Question: I am probably not using columns very well or overdoing this but I want my ad to show to the right of the video container / column.
I also don't know if I should be breaking the title out into its own row and then put the video and ad in its own row with maybe 2 columns?, and finally the last add that is horizontal in its own row and column. Or if I should just be working with divs inside ONE row, several bootstrap columns.
Here is how it looks and an arrow pointing to where I want the first ad container to live:

The code:
'''
<div class="col-sm-9">
<div class="row well">
<div class="col-sm-12 well">
<div class="media">
<p><h3><%= string.Format( "#{0} - {1}", ViewData.Model.EpisodeNumber, ViewData.Model.EpisodeName ) %></h3></p>
<div class="media-body makeVideoIntrinsic" >
<p>
<video id="<%=ViewData.Model.Name%>" class="video-js vjs-default-skin"
controls preload="auto" width="100%" height="100%"
poster="../../images/thumb_placeholder_Large.png"
data-setup='{"autoplay": false, "preload": "auto"}'>
<source src=<% = ViewData.Model.FileName %> type='video/mp4' />
</video>
</p>
</div>
</div>
</div>
<div class="hidden-xs col-sm-2 well">
<div class="media">
<div class="media-body">
<script async src="//pagead2.googlesyndication.com/pagead/js/adsbygoogle.js"></script>
<!-- 160x600 -->
<ins class="adsbygoogle"
style="display:inline-block;width:160px;height:600px"
data-ad-client="xxxxx"
data-ad-slot="xxxx"></ins>
<script>
(adsbygoogle = window.adsbygoogle || []).push({});
</script>
</div>
</div>
</div>
<div class="row">
<div class="hidden-xs col-sm-12 well">
<script async src="//pagead2.googlesyndication.com/pagead/js/adsbygoogle.js"></script>
<!-- 970x90 - Horizontal -->
<ins class="adsbygoogle"
style="display:inline-block;width:970px;height:90px"
data-ad-client="ca-pub-xxxxx"
data-ad-slot="xxxxx"></ins>
<script>
(adsbygoogle = window.adsbygoogle || []).push({});
</script>
</div>
</div>
</div>
</div>
'''
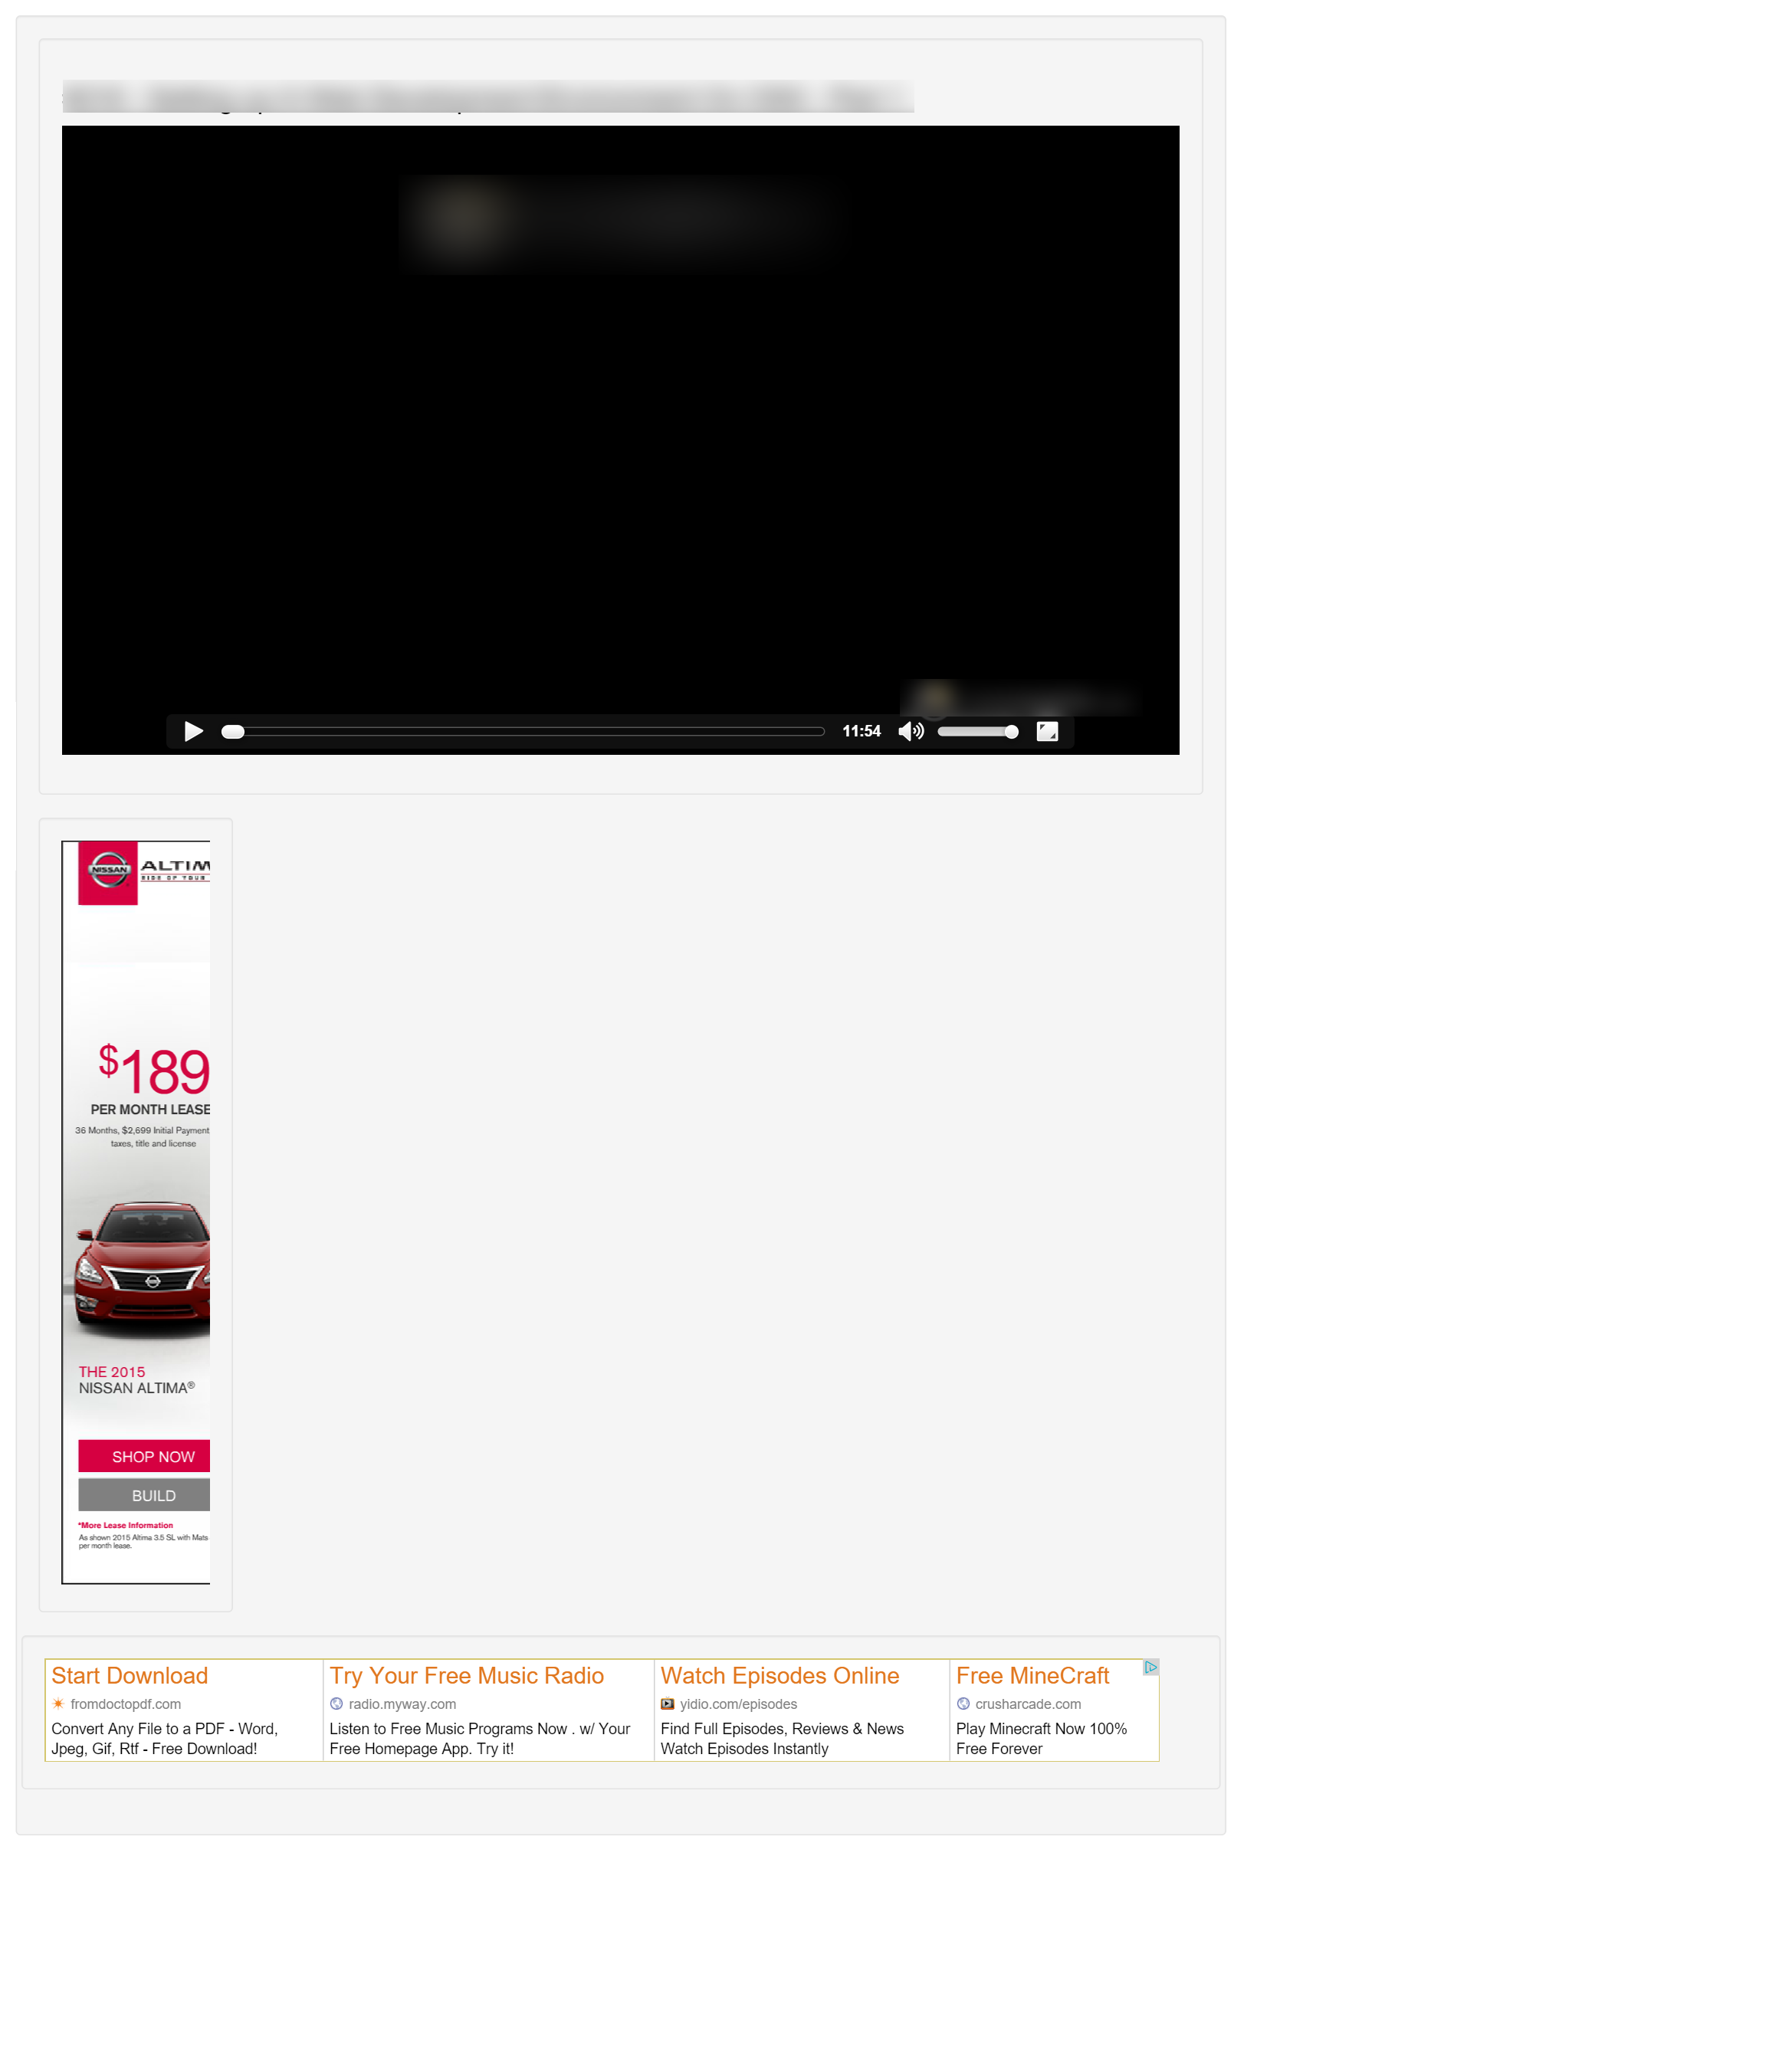
Answer: used Bootstraps <URL>.
'''
.one {
background-color: blue !important;
}
.two {
background-color: pink !important;
}
'''
'''
<link href="https://maxcdn.bootstrapcdn.com/bootstrap/3.3.4/css/bootstrap.min.css" rel="stylesheet" />
<script src="https://ajax.googleapis.com/ajax/libs/jquery/2.1.1/jquery.min.js"></script>
<script src="https://maxcdn.bootstrapcdn.com/bootstrap/3.3.4/js/bootstrap.min.js"></script>
<div class="col-lg-12">
<div class="row well">
<div class="col-lg-8 well one">
<div class="media">
<h3></h3>
<div class="embed-responsive embed-responsive-16by9 media-body makeVideoIntrinsic">
<video id="<%=ViewData.Model.Name%>" class="embed-responsive-item video-js vjs-default-skin" controls preload="auto" width="100%" height="100%" poster="../../images/thumb_placeholder_Large.png" data-setup='{"autoplay": false, "preload": "auto"}'>
<source src=<%=V iewData.Model.FileName %>type='video/mp4' />
</video>
</div>
</div>
</div>
<div class="hidden-xs col-lg-4 well two">
<div class="media">
<div class="media-body">
<script async src="//pagead2.googlesyndication.com/pagead/js/adsbygoogle.js"></script>
<!-- 160x600 -->
<ins class="adsbygoogle" style="display:inline-block;width:160px;height:600px" data-ad-client="xxxxx" data-ad-slot="xxxx"></ins>
<script>
(adsbygoogle = window.adsbygoogle || []).push({});
</script>
</div>
</div>
</div>
<div class="row">
<div class="hidden-xs col-sm-12 well">
<script async src="//pagead2.googlesyndication.com/pagead/js/adsbygoogle.js"></script>
<!-- 970x90 - Horizontal -->
<ins class="adsbygoogle" style="display:inline-block;width:970px;height:90px" data-ad-client="ca-pub-xxxxx" data-ad-slot="xxxxx"></ins>
<script>
(adsbygoogle = window.adsbygoogle || []).push({});
</script>
</div>
</div>
</div>
</div>
'''